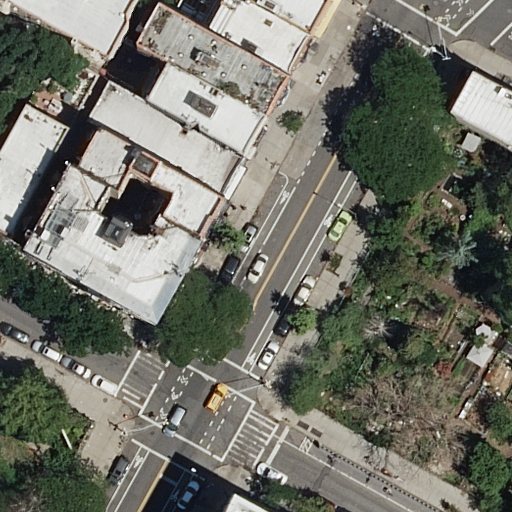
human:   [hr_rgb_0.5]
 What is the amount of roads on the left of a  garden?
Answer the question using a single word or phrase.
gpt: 3

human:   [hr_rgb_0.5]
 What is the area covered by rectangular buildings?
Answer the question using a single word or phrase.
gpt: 926m2

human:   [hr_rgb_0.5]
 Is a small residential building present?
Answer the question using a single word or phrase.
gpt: yes

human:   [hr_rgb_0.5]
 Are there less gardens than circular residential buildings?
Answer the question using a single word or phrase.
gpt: no

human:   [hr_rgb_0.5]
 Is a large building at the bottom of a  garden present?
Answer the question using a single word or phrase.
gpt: no

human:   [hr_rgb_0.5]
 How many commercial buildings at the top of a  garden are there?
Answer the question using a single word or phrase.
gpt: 0

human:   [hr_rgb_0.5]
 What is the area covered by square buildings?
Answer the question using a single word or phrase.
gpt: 0m2

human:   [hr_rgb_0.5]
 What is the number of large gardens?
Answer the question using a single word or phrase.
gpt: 1

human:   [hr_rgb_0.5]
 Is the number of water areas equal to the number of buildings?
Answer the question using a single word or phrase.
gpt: no

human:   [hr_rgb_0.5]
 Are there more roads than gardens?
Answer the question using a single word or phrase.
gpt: yes

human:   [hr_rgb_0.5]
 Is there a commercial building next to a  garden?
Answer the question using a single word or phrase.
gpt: no

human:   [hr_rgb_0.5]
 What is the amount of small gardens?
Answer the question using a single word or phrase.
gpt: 1

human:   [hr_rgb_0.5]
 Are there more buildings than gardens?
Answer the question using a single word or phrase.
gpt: yes

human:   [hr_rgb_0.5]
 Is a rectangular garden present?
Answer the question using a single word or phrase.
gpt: yes

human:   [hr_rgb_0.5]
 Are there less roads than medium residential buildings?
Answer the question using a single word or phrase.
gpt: yes

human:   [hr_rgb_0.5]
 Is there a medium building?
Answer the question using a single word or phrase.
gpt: yes

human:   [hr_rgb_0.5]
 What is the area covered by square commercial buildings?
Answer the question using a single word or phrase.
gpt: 0m2

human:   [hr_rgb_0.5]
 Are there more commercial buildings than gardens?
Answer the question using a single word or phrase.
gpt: no

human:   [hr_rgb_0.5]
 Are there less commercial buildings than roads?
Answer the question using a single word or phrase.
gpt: yes

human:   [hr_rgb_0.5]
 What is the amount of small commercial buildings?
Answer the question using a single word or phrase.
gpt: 0

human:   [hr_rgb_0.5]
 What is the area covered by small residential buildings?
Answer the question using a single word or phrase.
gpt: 53m2

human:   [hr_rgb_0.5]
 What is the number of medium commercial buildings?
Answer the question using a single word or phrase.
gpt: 0

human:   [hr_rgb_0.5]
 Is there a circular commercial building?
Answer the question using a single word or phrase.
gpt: no

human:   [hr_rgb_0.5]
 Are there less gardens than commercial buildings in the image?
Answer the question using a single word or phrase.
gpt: no

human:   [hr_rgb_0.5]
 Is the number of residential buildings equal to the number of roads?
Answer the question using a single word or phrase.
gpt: no

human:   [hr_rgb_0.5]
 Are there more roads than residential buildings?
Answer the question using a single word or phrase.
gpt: no

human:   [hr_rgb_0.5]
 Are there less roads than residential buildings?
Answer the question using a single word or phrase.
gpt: yes

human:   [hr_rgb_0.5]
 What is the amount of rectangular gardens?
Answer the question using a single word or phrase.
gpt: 1

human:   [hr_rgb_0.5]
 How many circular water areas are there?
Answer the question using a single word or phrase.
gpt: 0

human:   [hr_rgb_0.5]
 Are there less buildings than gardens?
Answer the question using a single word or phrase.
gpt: no

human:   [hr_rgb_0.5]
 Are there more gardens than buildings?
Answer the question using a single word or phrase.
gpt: no

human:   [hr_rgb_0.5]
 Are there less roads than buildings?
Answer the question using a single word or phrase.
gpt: yes

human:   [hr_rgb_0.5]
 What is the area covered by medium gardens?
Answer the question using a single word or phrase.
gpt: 0m2

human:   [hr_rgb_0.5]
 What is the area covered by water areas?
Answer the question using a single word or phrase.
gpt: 0m2

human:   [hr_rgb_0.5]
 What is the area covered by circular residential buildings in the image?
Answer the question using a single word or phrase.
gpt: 0m2

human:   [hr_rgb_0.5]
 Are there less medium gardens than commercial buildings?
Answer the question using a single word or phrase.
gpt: no